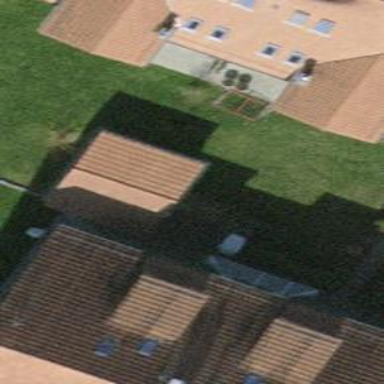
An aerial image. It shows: Shed building.